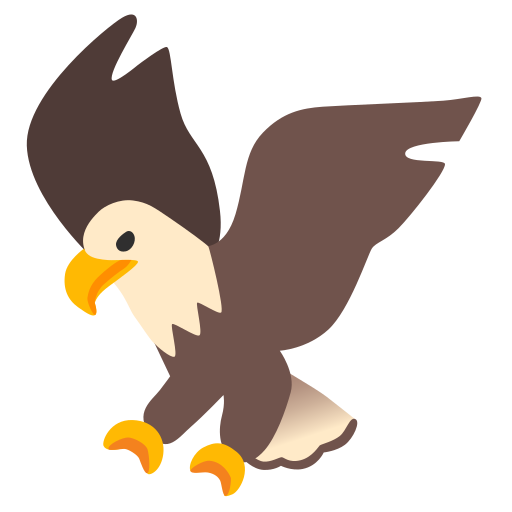
Emoji: 🦅